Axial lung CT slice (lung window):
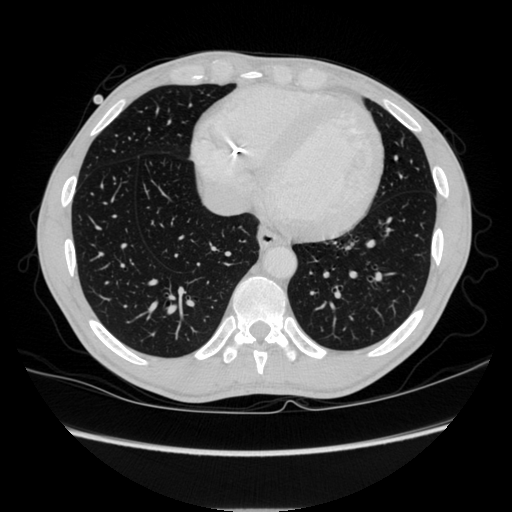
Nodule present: no